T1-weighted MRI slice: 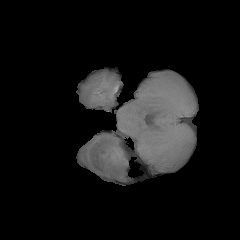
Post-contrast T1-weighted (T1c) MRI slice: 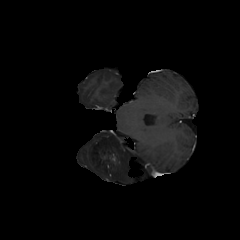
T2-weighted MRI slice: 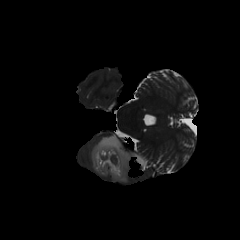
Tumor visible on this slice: yes